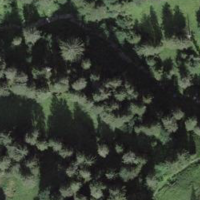
EUNIS habitat code: 43
Species observed at this site:
Periparus ater